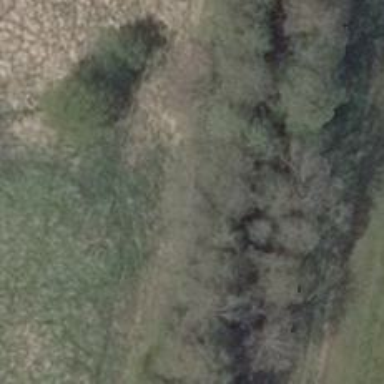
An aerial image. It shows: Row of trees in natural setting.